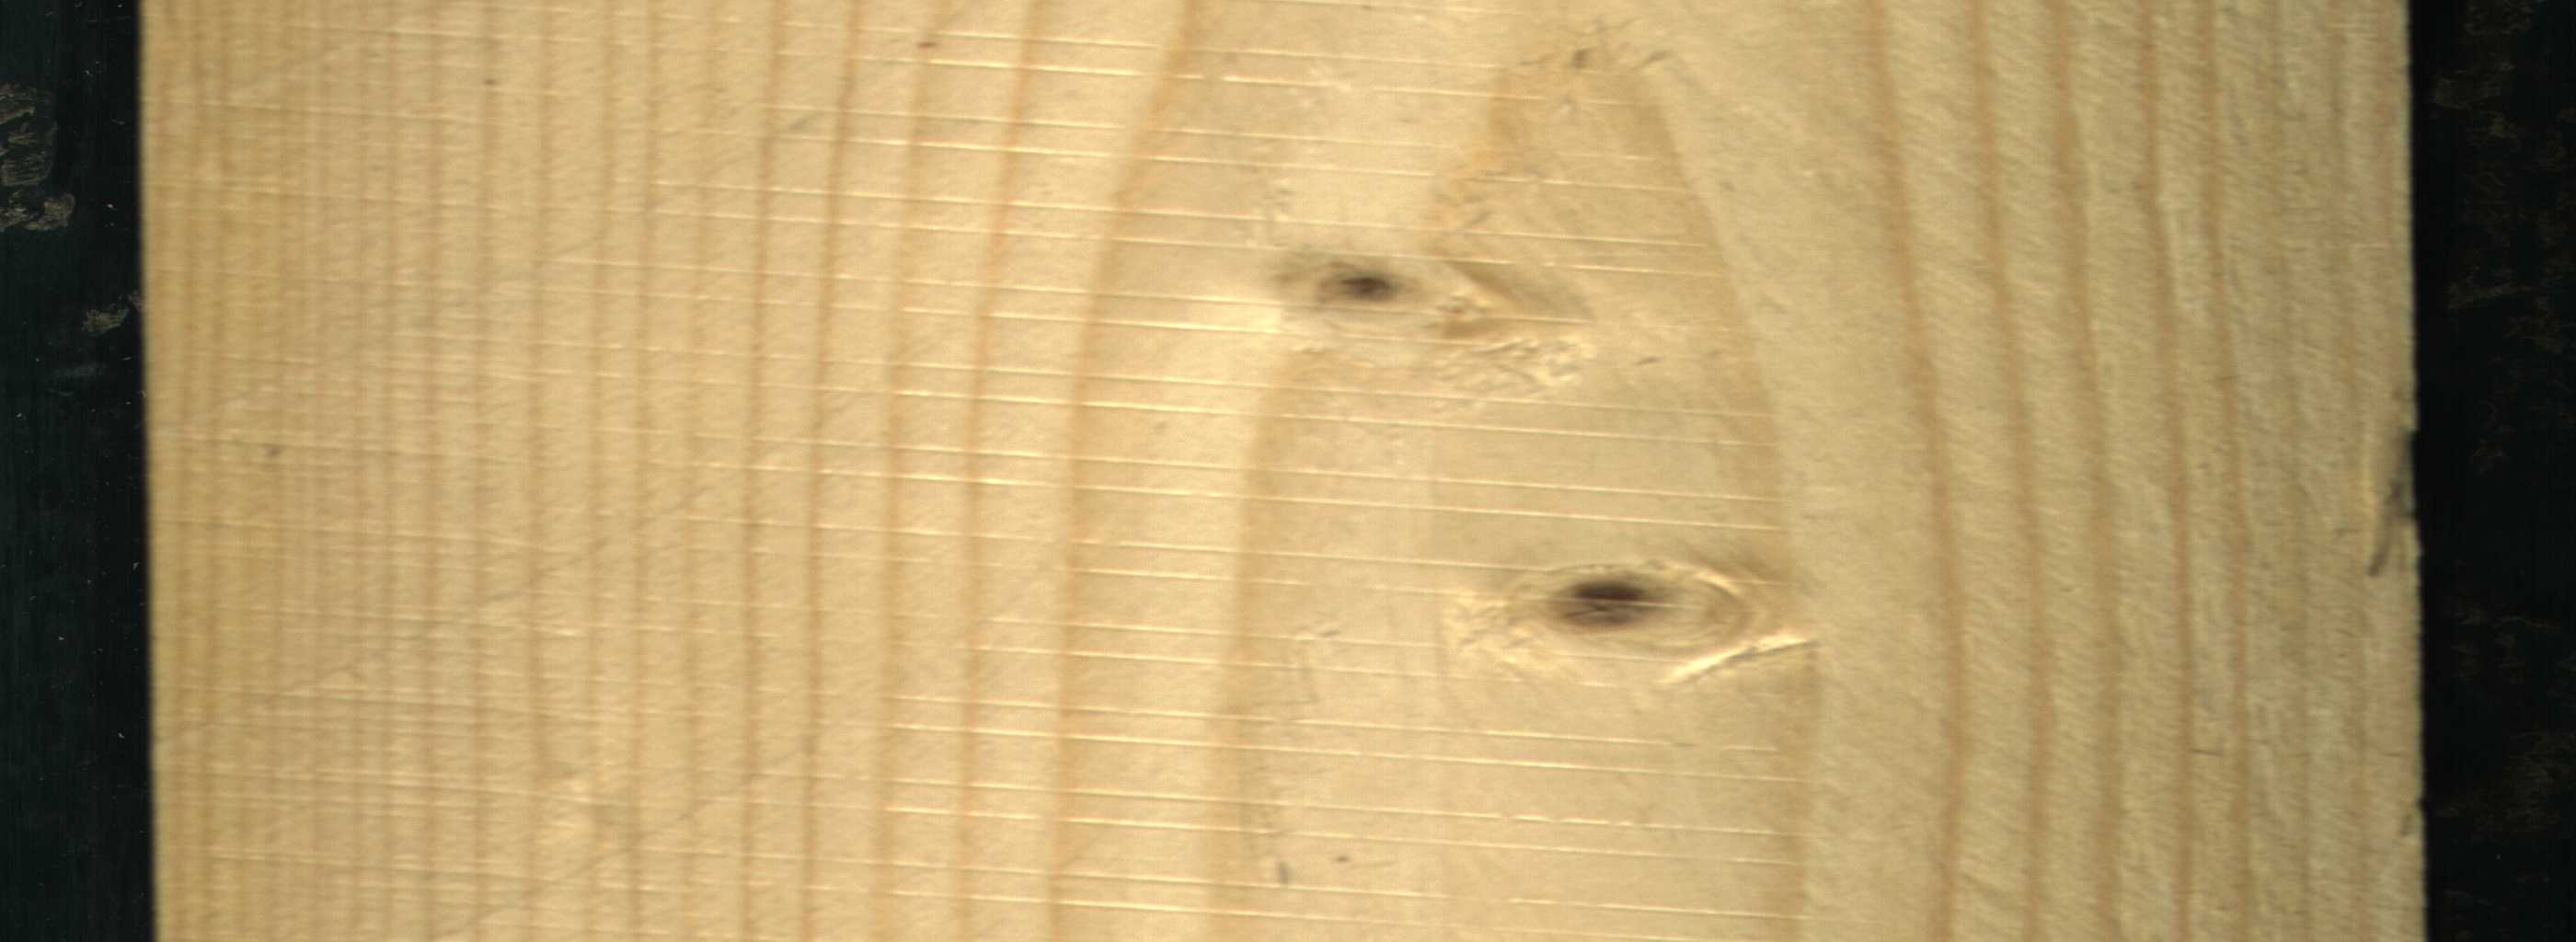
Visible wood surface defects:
Live_Knot
Live_Knot